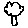
Label: tree